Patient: sex M, age 44
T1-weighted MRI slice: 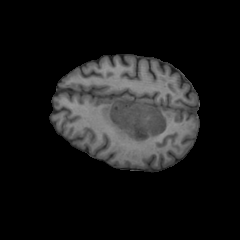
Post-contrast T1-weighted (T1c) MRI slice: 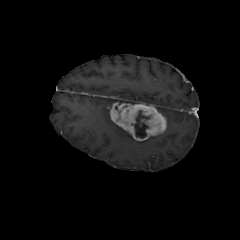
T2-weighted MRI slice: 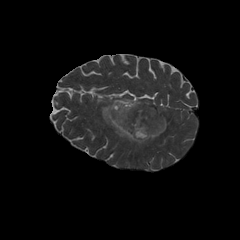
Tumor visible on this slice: yes
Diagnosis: Glioblastoma, IDH-wildtype
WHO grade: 4